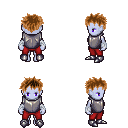
a pixel art fantasy rpg character, female body template, dark elf, purple skin, steel chest armor, red pants, brown bedhead hairstyle, white cloth bandages, metal boots, four views (front, back, left, right), 2x2 character sprite sheet, small pixel art, hard edges, no anti-aliasing